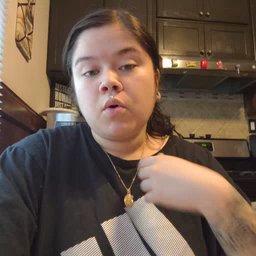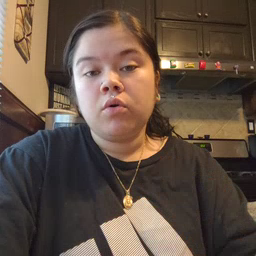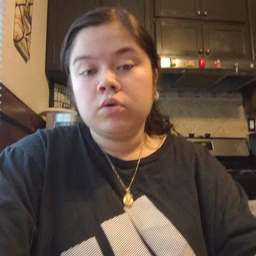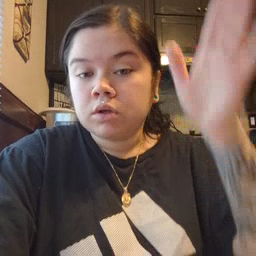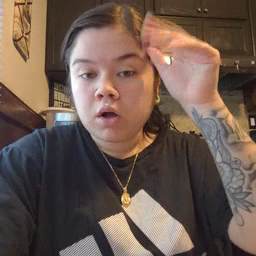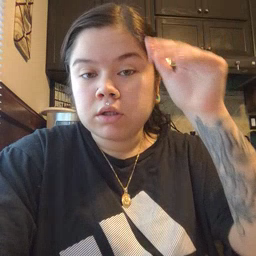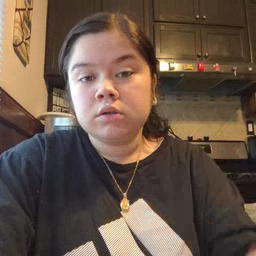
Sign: donkey